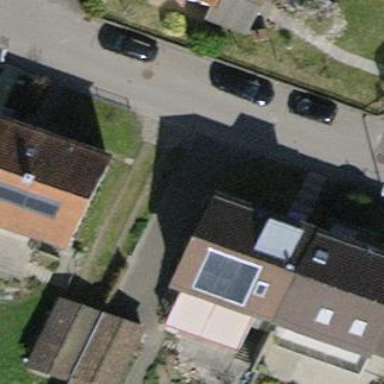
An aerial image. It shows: Simple house.